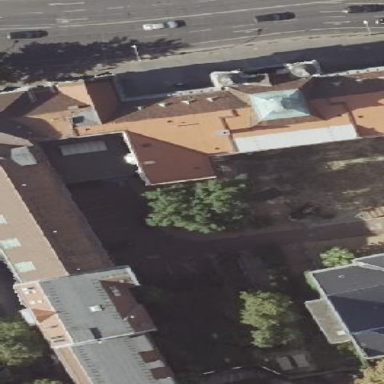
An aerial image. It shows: Public building that serves as town hall.